Question: How can I get a list with all my frontenduser groups?
I've tried this:
'''
/**
* feUserGroupRepository
*
* @var \TYPO3\CMS\Extbase\Domain\Repository\FrontendUserGroupRepository
* @inject
*/
protected $feUserGroupRepository = NULL;'
'''
and then this:
'$usergroups = $this->feUserGroupRepository->findAll();'
I got this error: Call to a member function 'findAll()' on a non-object
And I tried this way:
'''
/**
* @var \TYPO3\CMS\Extbase\Domain\Repository\FrontendUserGroupRepository $feUserGroupRepository
*/
$feUserGroupRepository = \TYPO3\CMS\Core\Utility\GeneralUtility::makeInstance('TYPO3\\CMS\\Extbase\\Domain\\Repository\\FrontendUserGroupRepository');
$allUsers = $feUserGroupRepository->findAll();'
'''
dosn't work at all i've got this error message
PHP Catchable fatal error: Argument 1 passed to
'''
TYPO3\CMS\Extbase\Persistence\Repository::__construct() must implement interface
TYPO3\CMS\Extbase\Object\ObjectManagerInterface, none given, called in
C:\xampp\htdocs\typo3\typo3\sysext\core\Classes\Utility\GeneralUtility.php on
line 4431 and
defined in C:\xampp\htdocs\typo3\typo3\sysext\extbase\Classes\Persistence\Repository.php
'''
How can I get a list with all feusergroups?
Rcord Type?

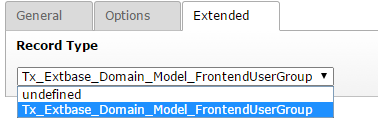
Answer: The error indicates that the Dependency Injection didn't work. Please make sure that you flush the System Cache after doing changes that are cached in the Database, which is the case for changes of class names or changes that require dependencies to be rebuilt.
You can flush the system cache in the Install Tool ("Important actions") or directly in the Backend if you are running TYPO3 in Development context. "Flush general caches" does not (!) flush the database-based system caches.
Depending on the TYPO3 version you're running, you will need to set the Record Type of your Frontend Usergroups (column "tx_extbase_type") to FrontendUserGroup.
Using makeInstance for generating an instance of a Repository is discouraged. You should use dependency injection where possible (in this case it is), or, where not possible, the ObjectManager.